Question: >
<URL>
I honestly don't know what's wrong, here. This code has worked before, and all of the related files are well-written and compile on their own (even the respective '.m' file), but there is one '.h' file in an O-C project of mine in which Xcode constantly throws the same compile errors. Sometimes multiple times per line, sometimes only once, but always on the 'useCommand' variable. Below is a screenshot and copy/pasted code of the entire affected '.h' file, which is . The program runs perfectly when I comment out every reference to 'useCommand', but when I uncomment them, this happens, again. I even went so far as to create a new project and copy/paste all the code over into new files, and this error still appears. When I move the 'useCommand' references to new lines, Xcode's errors follow it. I'm pretty sure it's not a mistake of mine, as I've quadruple-checked my code to be sure it's all proper, and I've cleaned the targets several times.

## Classes
---
## Minecraftia.h
'''
//
// Minecraftia.h
// TextCraft
//
// Created by Supuhstar on 4/3/12.
// Copyright 2012 Blue Husky Programming. All rights reserved.
//
#import <Cocoa/Cocoa.h>
#import "Command.h"
#import "HelpCommand.h"
#import "UseCommand.h"
#import "GetCommand.h"
#import "LookCommand.h"
#import "IO.h"
@interface Minecraftia : NSObject
{
HelpCommand *helpCommand;
UseCommand *useCommand;
GetCommand *getCommand;
LookCommand *lookCommand;
}
-(id)init;
/**
* If none has already been created, creates a static instance of Minecraftia
*
* Returns the same instance of Minecraftia each time
*/
+(Minecraftia *)sharedInstance;
/**
* Turns the given string into a command
* If no matching command is found, nil is returned
*/
-(Command *)toCommand:(NSString *)input;
/**
* The main method of the game, wherein all interactions happen
*/
-(void)play;
/**
* Returns a random message to be used as splash text when the program is started
*/
-(NSString *)getASplash;
/**
* Returns an NSArray of all the available commands
*/
-(NSArray*)getRegisteredCommands;
@property (retain, nonatomic, readonly) HelpCommand *helpCommand;
@property (retain, nonatomic, readonly) UseCommand *useCommand;
@property (retain, nonatomic, readonly) GetCommand *getCommand;
@property (retain, nonatomic, readonly) LookCommand *lookCommand;
@end
'''
## HelpCommand.h
'''
//
// HelpCommand.h
// TextCraft
//
// Created by Student4 on 4/9/12.
// Copyright 2012 Blue Husky Programming. All rights reserved.
//
#import <Cocoa/Cocoa.h>
#import "Command.h"
#import "Minecraftia.h"
@interface HelpCommand : Command {
}
@end
'''
## HelpCommand.m
'''
//
// HelpCommand.m
// TextCraft
//
// Created by Student4 on 4/9/12.
// Copyright 2012 Blue Husky Programming. All rights reserved.
//
#import "HelpCommand.h"
@implementation HelpCommand
-(bool)execute:(NSArray *)info
{
NSString *helpString = @"Here are all the available commands:
";
NSArray *commands = [[Minecraftia sharedInstance] getRegisteredCommands];
for(int i=0, l=[commands count]; i < l; i++)
{
helpString = [NSString stringWithFormat:@" > %@", [helpString stringByAppendingString:[[[commands objectAtIndex:i] class] triggerText]]];
}
MyLog([NSString stringWithFormat:@"%@
", helpString]);
return true;
}
+(NSString *)triggerText
{
static NSString *triggerText = @"HELP";
return triggerText;
}
@end
'''
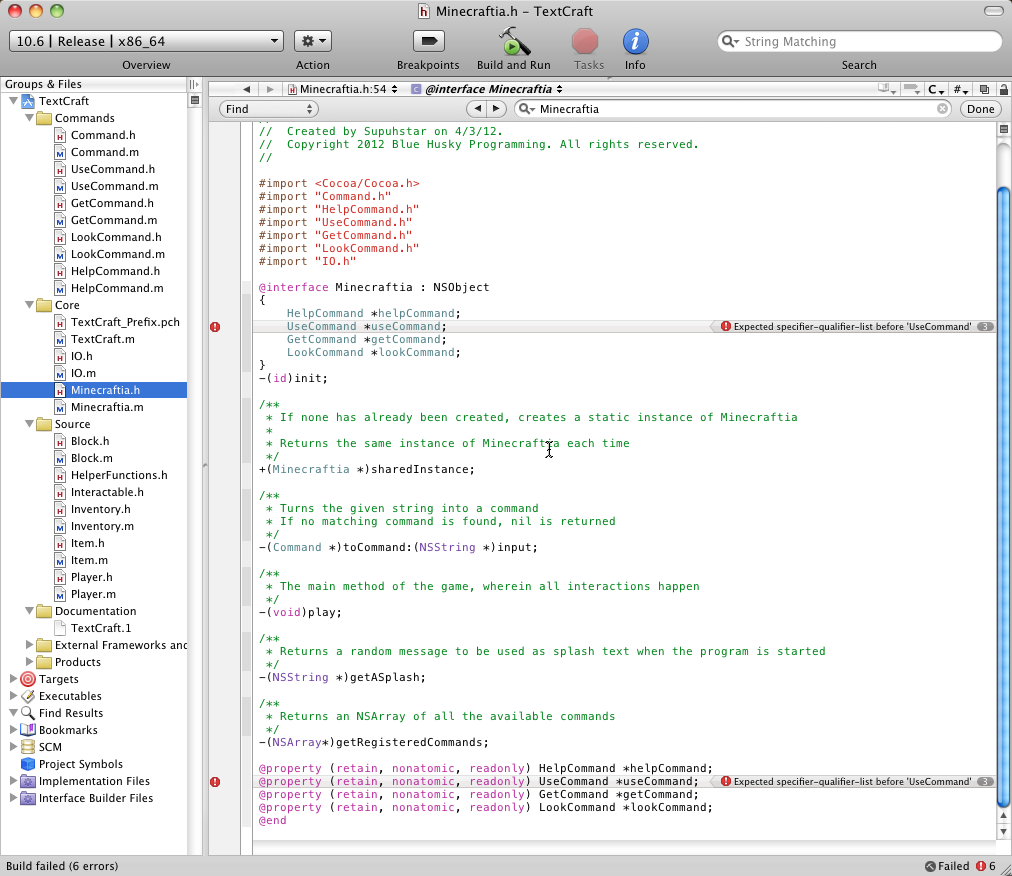
Answer: Use @class instead of import unless you absolutely need the header, and then move the import to your .m file. Right now you're putting the compiler in a loop, Minecraftia.h is importing UseCommand.h and UseCommand.h is importing Minecraftia.h.
Should look like this:
'''
#import <Cocoa/Cocoa.h>
#import "IO.h"
@class Command, HelpCommand, UseCommand, GetCommand, LookCommmand;
@interface Minecraftia : NSObject
{
HelpCommand *helpCommand;
UseCommand *useCommand;
GetCommand *getCommand;
LookCommand *lookCommand;
}
/* .... */
@end
'''